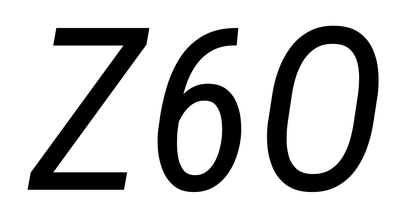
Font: Roboto-Italic_Condensed_Italic